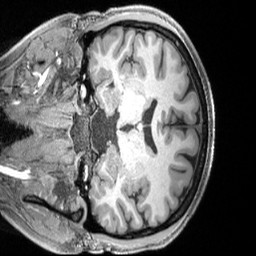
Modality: T1w
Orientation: coronal
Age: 26
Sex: female
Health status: healthy
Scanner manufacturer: siemens
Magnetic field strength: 3 T
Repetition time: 2.4 s
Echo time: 0.00222 s